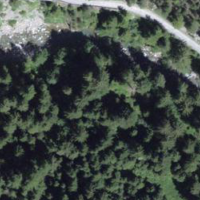
EUNIS habitat code: 45
Species observed at this site:
Amelanchier ovalis